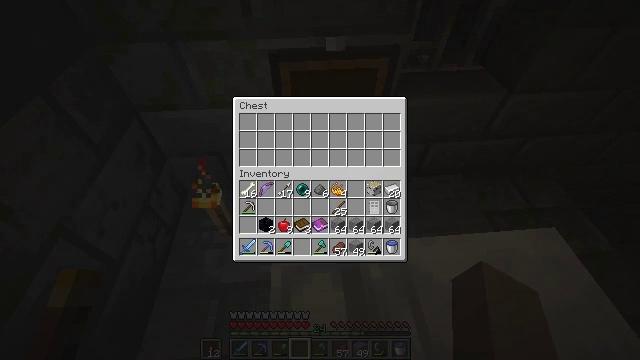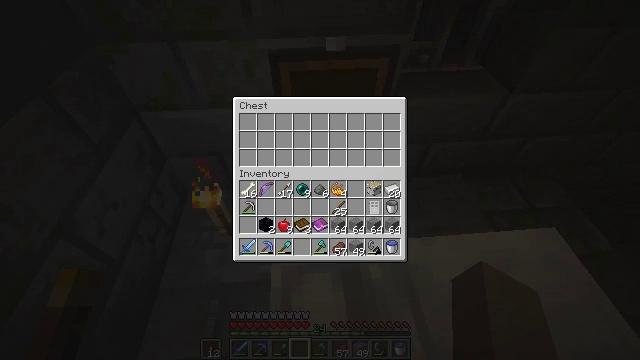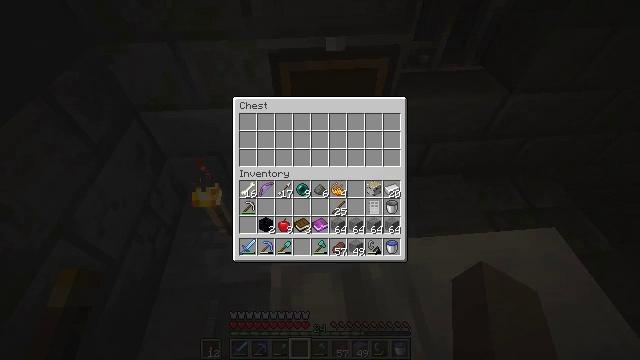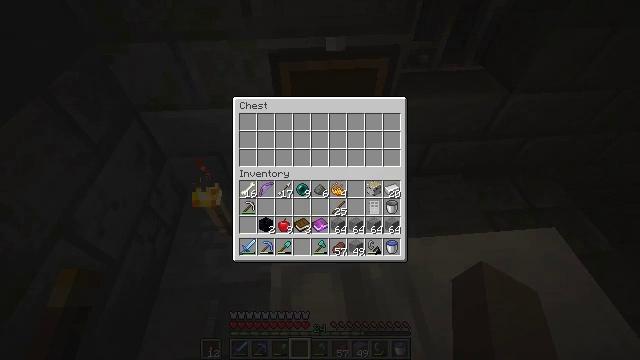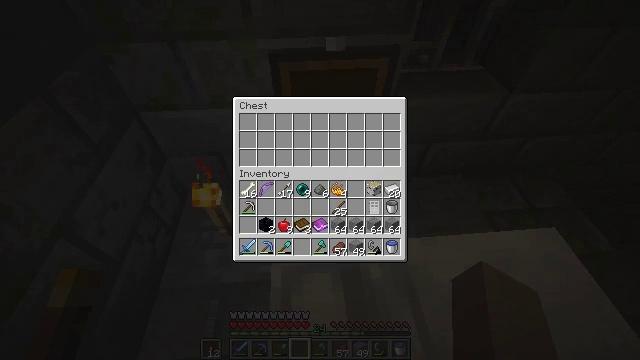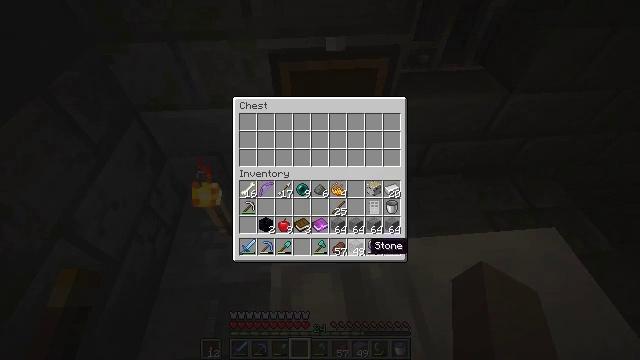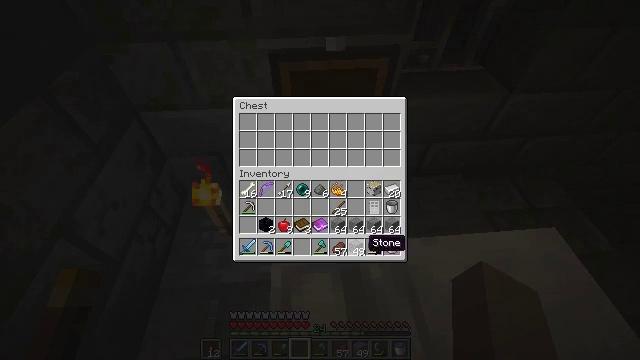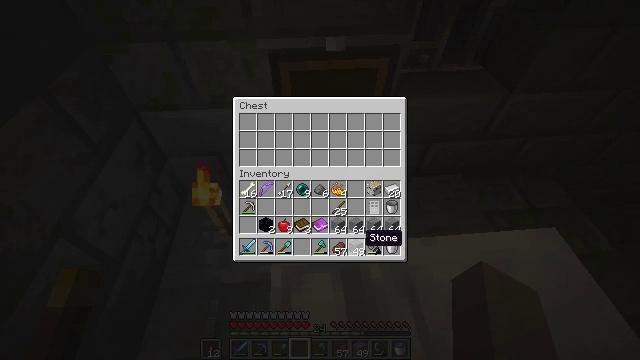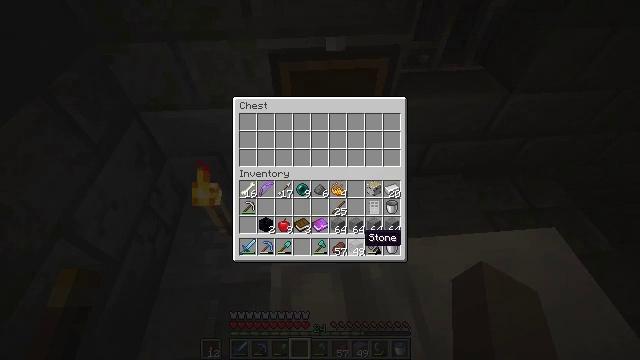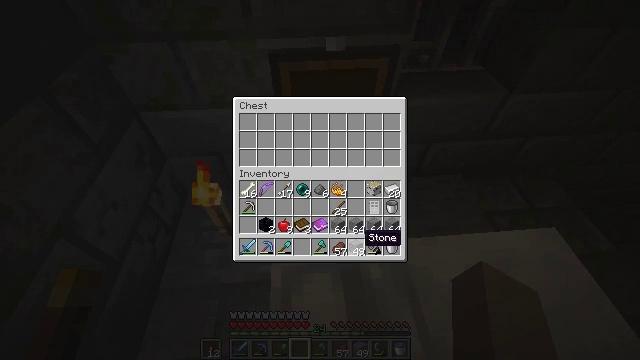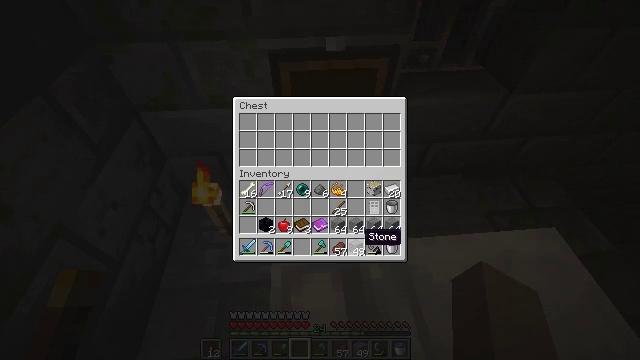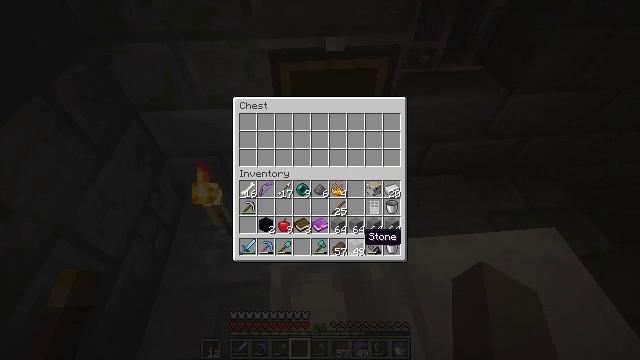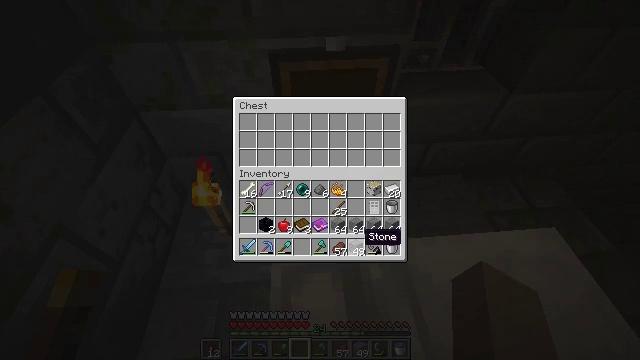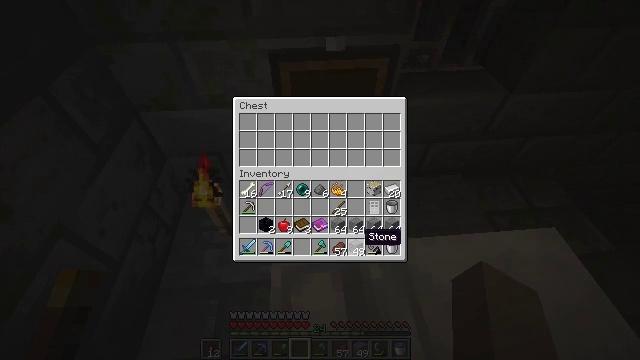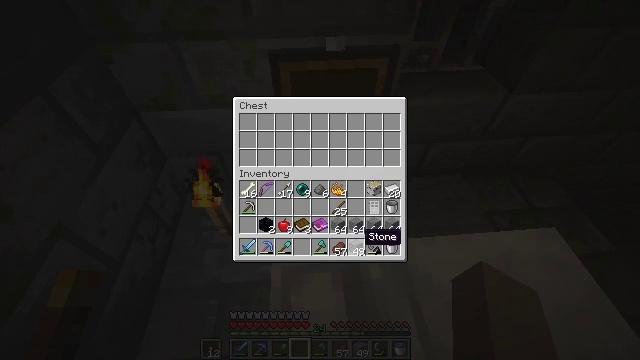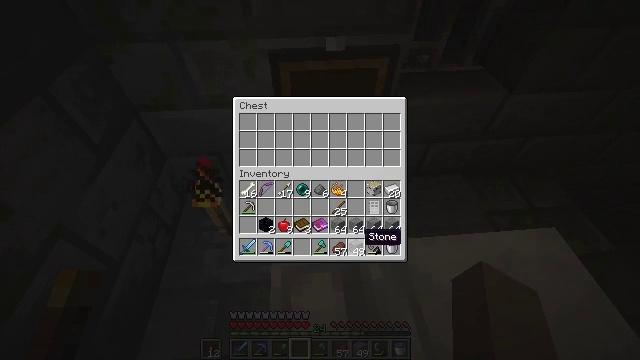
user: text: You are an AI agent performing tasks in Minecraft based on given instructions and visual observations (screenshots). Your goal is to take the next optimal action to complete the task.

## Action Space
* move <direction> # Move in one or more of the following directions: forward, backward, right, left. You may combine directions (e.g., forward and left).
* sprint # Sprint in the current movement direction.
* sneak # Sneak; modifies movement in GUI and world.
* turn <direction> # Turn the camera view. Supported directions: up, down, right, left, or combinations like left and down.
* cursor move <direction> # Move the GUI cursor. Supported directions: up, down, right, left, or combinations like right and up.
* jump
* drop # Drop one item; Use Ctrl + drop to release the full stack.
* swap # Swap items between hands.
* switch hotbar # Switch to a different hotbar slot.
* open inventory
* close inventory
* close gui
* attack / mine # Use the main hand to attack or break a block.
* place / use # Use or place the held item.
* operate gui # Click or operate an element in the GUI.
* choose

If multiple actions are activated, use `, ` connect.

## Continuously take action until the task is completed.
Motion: motion action
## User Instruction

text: Remove an iron door from the inventory.
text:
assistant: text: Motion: turn left
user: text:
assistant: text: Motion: turn left
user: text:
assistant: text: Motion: no_op
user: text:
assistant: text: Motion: no_op
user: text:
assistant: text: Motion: no_op
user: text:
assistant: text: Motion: no_op
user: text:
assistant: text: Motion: sneak
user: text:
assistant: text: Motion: sneak
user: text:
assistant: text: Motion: sneak
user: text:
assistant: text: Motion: sneak
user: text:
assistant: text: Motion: sneak
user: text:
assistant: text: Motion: sneak
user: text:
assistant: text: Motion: sneak
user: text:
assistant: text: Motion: sneak
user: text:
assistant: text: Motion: sneak
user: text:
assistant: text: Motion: sneak
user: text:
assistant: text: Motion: sneak, turn left and up
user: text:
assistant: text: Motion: sneak, turn left and up
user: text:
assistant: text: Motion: sneak
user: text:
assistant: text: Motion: sneak
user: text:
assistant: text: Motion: sneak
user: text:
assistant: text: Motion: sneak
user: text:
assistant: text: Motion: sneak
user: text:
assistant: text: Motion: sneak
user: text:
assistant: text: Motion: sneak
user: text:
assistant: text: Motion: sneak
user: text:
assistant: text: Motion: sneak
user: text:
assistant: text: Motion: sneak
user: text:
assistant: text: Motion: sneak
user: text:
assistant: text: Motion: sneak